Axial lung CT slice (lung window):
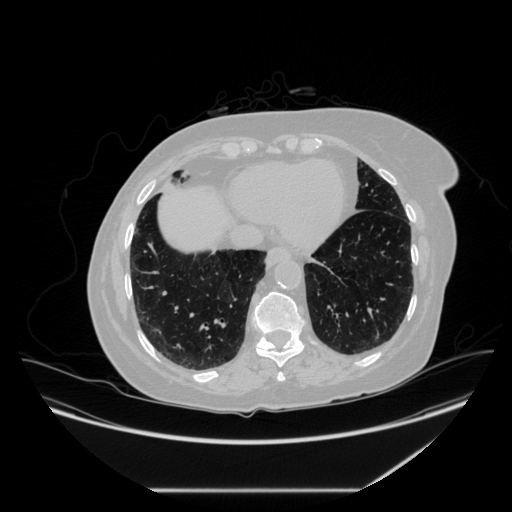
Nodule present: no